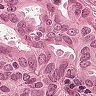
Metastatic tissue present: yes